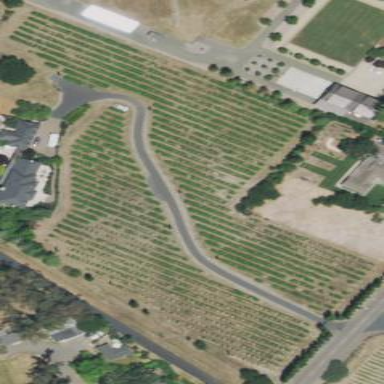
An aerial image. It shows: Vineyard with grape crops.